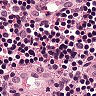
Metastatic tissue present: no